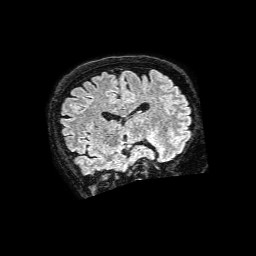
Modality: FLAIR
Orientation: sagittal
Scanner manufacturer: philips
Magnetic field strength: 1.5 T
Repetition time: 4.8 s
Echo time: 0.3 s